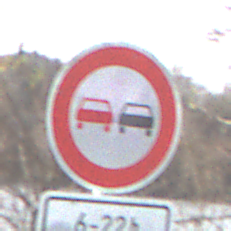
Verkehrszeichen: Ueberholverbot
Zusatzzeichen unten: ZeitangabenMitBeschraenkungAufWochentage4
Umgebung: Outdoor, Nature
Tageszeit: MorningAfternoon
Wetter: PartlyCloudy
Licht: Natural
Jahreszeit: NotSpecified
Kontrast: HighContrast